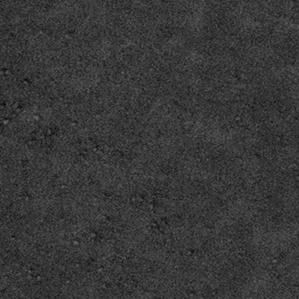
Label: frost